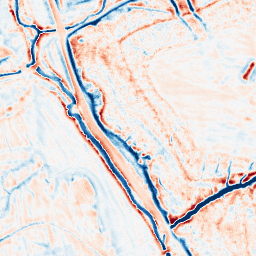
Category: edge_preserving
Decomposition family: bilateral
Decomposition parameters: d: 15
sigma_color: 25
sigma_space: 150
Upsampling method: sinc_hamming
Upsampling parameters: scale: 2
kernel_size: 16
Upsampling scale: 2